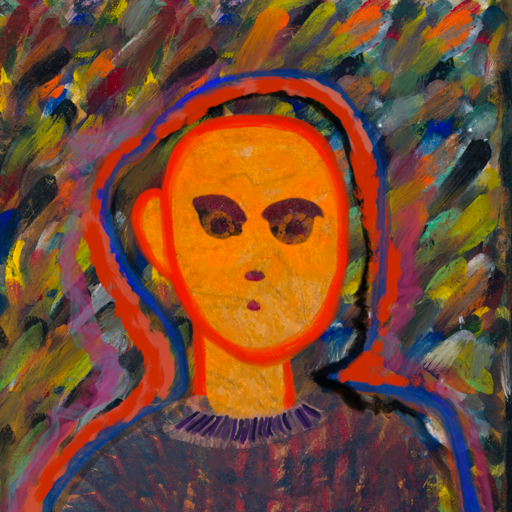
Background: An_Impression, Head And Neck Front: Sisters, Face Front: Doll, Bust: In_The_Sun, Hair Front: Experience, Head Accessory: Blank, Second Necklace: Blank, Necklace: HillGirl, Baby: Blank